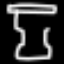
Label: hourglass